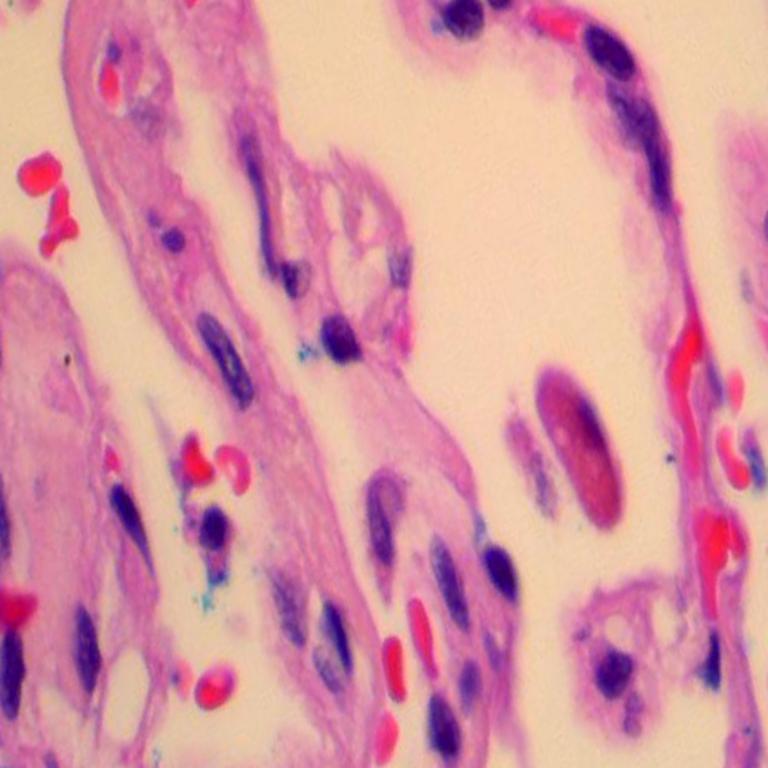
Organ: lung
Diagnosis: benign